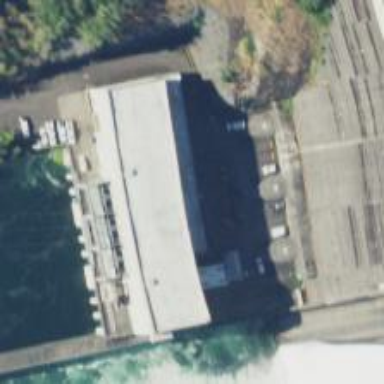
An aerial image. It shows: Hydro power generator utilizing water-storage as its method.